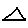
Label: triangle